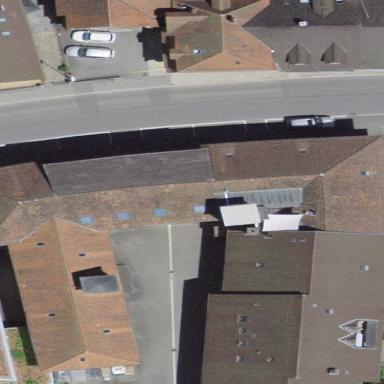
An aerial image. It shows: Office building with hipped roof.